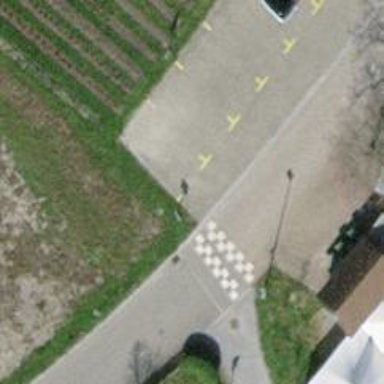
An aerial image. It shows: Bump for traffic calming.